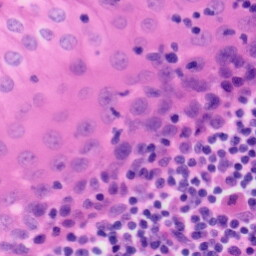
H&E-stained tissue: Tonsil